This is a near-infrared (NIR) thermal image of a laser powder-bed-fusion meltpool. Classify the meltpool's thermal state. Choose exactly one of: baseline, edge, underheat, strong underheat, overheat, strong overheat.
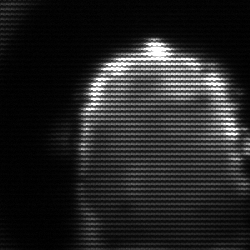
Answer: baseline